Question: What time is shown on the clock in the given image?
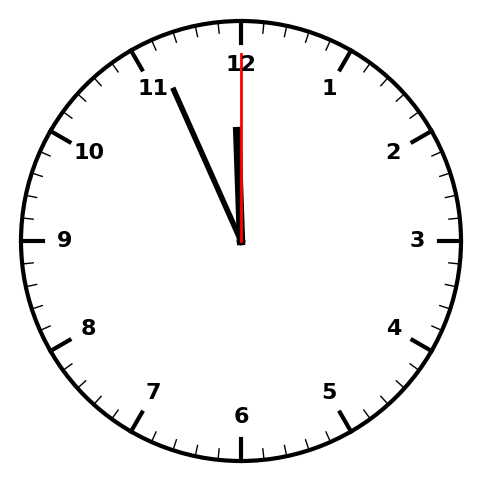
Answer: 11:56:00